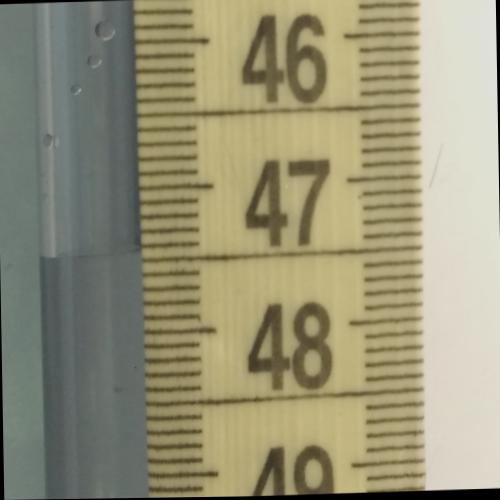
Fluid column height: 47.4 cm